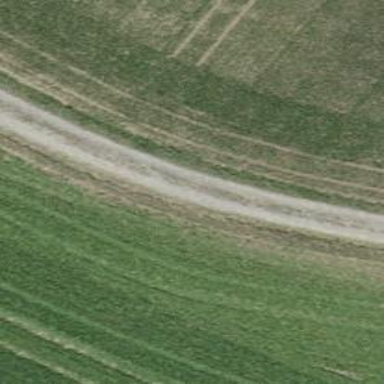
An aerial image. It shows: Gravel track suitable for agricultural vehicles. The track is categorized as grade 4.